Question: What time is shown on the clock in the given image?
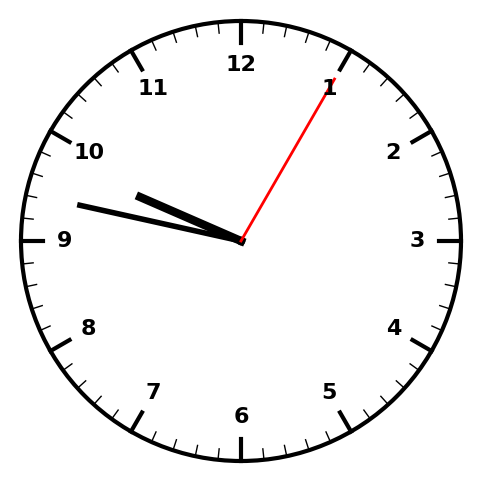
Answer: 09:47:05